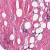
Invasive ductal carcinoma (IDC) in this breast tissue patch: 0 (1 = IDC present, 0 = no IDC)